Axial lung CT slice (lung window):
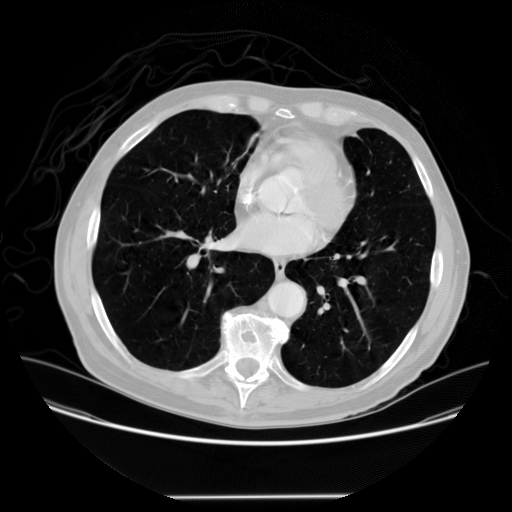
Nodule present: no